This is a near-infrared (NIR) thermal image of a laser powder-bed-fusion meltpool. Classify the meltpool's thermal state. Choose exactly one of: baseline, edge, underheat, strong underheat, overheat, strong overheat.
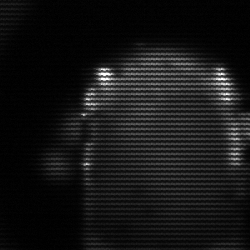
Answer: baseline